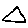
Label: triangle